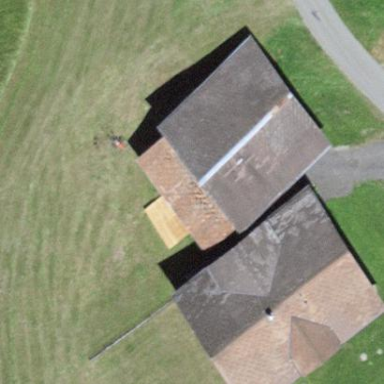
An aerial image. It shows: Rural barn.